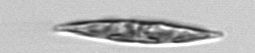
Label: Pleurosigma